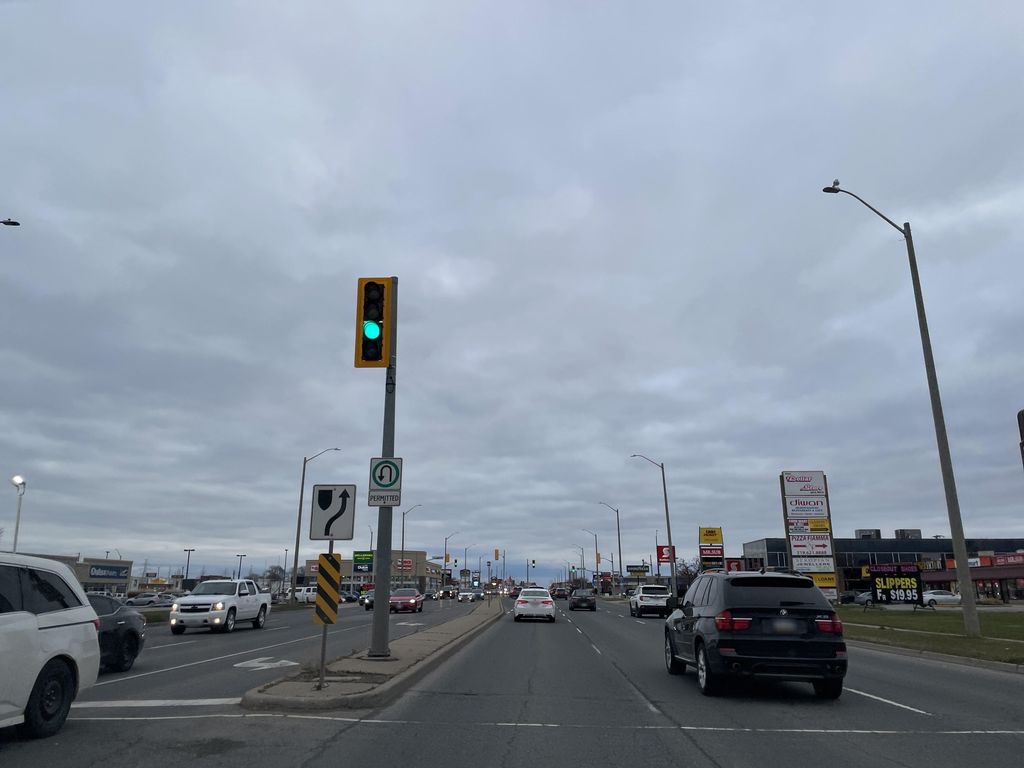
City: kitchener-waterloo